Question: Are rain alerts on?
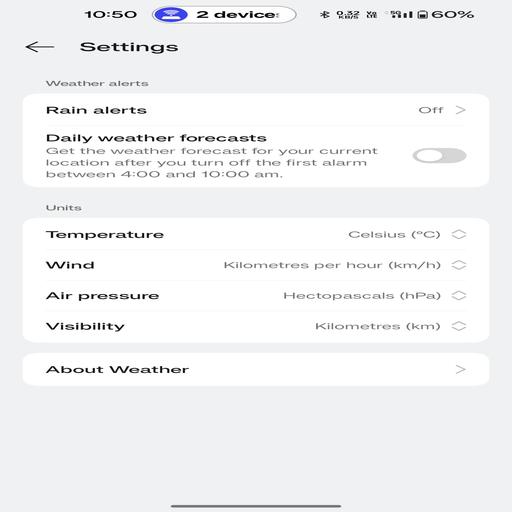
Answer: Off